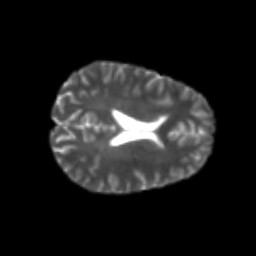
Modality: T2w
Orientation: axial
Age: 26
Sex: female
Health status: healthy
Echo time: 0.074 s